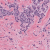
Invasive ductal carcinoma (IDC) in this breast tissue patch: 1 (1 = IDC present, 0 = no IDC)